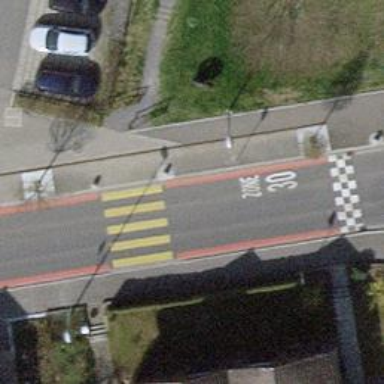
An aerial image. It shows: Marked road crossing.